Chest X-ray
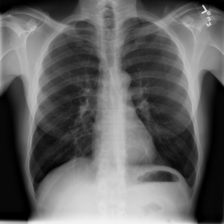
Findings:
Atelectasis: negative
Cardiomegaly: negative
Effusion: negative
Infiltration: negative
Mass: negative
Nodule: negative
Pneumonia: negative
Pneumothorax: negative
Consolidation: negative
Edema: negative
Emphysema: negative
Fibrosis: negative
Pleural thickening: negative
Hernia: negative